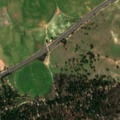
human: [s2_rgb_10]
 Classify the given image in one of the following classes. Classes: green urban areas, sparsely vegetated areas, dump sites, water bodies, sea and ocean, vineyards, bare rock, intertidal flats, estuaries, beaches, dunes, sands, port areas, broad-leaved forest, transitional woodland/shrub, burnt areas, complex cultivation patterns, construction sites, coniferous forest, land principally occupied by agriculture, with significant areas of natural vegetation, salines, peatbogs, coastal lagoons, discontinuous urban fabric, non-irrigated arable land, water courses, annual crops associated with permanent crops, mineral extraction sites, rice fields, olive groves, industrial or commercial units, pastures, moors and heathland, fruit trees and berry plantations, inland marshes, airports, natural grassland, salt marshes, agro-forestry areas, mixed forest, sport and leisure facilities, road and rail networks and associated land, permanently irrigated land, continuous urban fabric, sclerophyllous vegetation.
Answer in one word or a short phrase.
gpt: permanently irrigated land, pastures, complex cultivation patterns, mixed forest